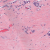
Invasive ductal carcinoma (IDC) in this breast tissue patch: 1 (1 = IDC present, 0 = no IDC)